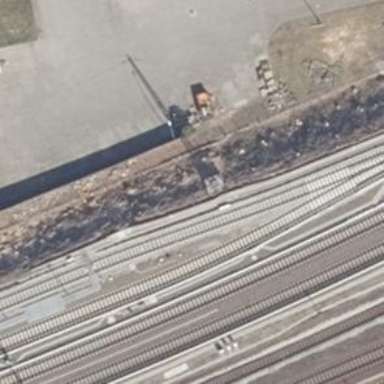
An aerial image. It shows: Yard serving electrified light rail.